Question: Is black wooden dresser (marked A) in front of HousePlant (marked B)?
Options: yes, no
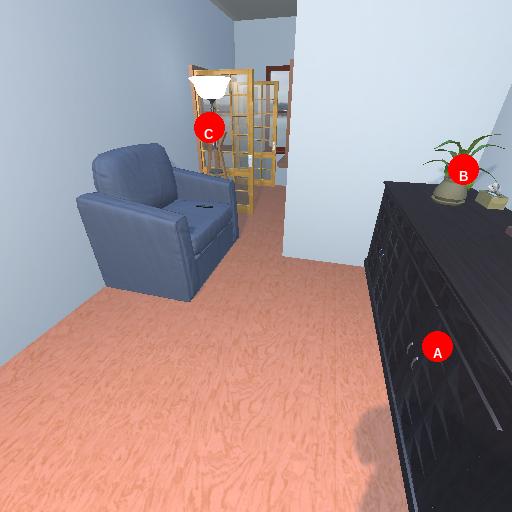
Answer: yes